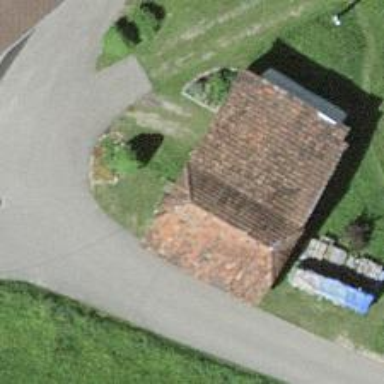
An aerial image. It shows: Rural barn.